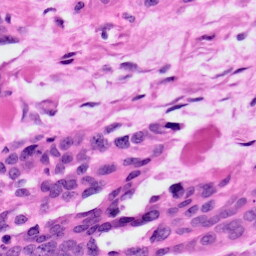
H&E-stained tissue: Ovarian